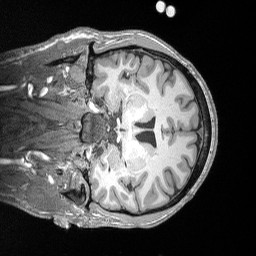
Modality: T1w
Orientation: coronal
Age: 37
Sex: male
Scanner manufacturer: siemens
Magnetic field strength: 3 T
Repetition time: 2.53 s
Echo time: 0.00164 s